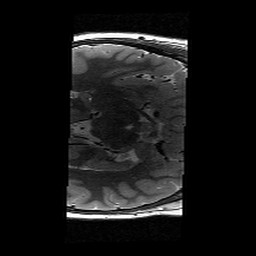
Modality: T2w
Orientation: axial
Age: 11
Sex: male
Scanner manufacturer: siemens
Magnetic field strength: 3 T
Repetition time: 9.23 s
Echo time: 0.067 s